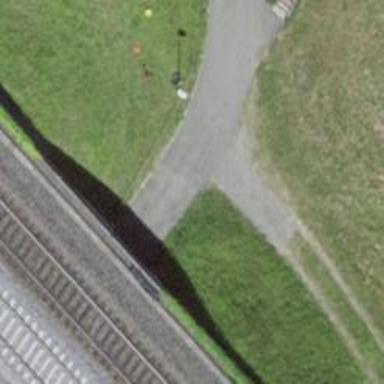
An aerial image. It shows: Footway tunnel.